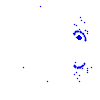
Particle: electron